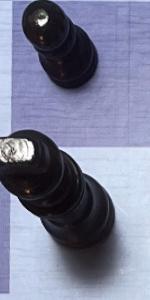
Label: King_Black